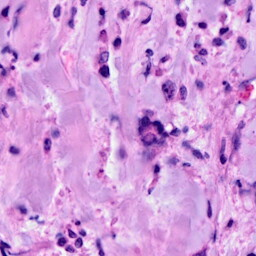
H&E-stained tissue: Breast